Question: I want to select a row of grid and show detail row at tabstrip. The same image should attach.
Can anyone help me? I am using asp.net mvc 4 + Kendo Ui controls.
Image is <URL>.
File
'''
public ActionResult Index()
{
return View();
}
public ActionResult Can_Read([DataSourceRequest]DataSourceRequest request)
{
return Json(GetAllCan().ToDataSourceResult(request), JsonRequestBehavior.AllowGet);
}
public ActionResult Can_ReadId([DataSourceRequest]DataSourceRequest request, Guid id)
{
return Json(GetCanById(id).ToDataSourceResult(request), JsonRequestBehavior.AllowGet);
}
'''
In partial view:
'''
@model RecruitmentOnlineMVC.Models.CandidateViewModel
<div class="candidate-detail" style="width: 827px!important">
<table>
<tr>
<th>Candidate Name</th>
<td>@(Html.TextBoxFor(model => model.CandidateName, new { @class = "k-input k-textbox" }))</td>
<th>ID</th>
<td>@Html.TextBoxFor(model => model.ID, new { @class = "k-input k-textbox" })</td>
</tr>
<tr>
<th>Email</th>
<td>@Html.TextBoxFor(model => model.Email, new { @class = "k-input k-textbox" })</td>
<th>Phone</th>
<td>@Html.TextBoxFor(model => model.Phone, new { @class = "k-input k-textbox" })</td>
</tr>
</table>
</div>
'''
In
'''
@model RecruitmentOnlineMVC.Models.CandidateViewModel
@(Html.Kendo().Splitter()
.Name("splitter")
.Panes(panes =>
{
panes.Add()
.Content(@<div>
@(Html.Kendo().Grid<RecruitmentOnlineMVC.Models.CandidateViewModel>()
.Name("grid")
.Columns(columns =>
{
columns.Bound(c => c.CandidateName);
columns.Bound(c => c.ID);
})
.Selectable(selectable => selectable
.Mode(GridSelectionMode.Single))
.DataSource(dataSource => dataSource
.Ajax()
.PageSize(20)
.Read(read => read.Action("Can_Read", "Candidate"))
)
.Pageable(pageable => pageable.ButtonCount(3))
.Filterable()
.Sortable()
.ColumnMenu()
.Events(e => e.Change("onSelected"))
)
</div>)
.Scrollable(true)
.Collapsible(true)
.Size("370px");
panes.Add()
.Content(@<div>
@(Html.Kendo().TabStrip()
.Name("tabstrip")
.Items(tabstrip =>
{
tabstrip.Add().Text("Candidate Detail")
.Selected(true)
.LoadContentFrom("/Candidate/CandidateInfo");
tabstrip.Add().Text("Work History")
.LoadContentFrom("/Candidate/WorkHistory");
})
)
</div>);
}))
'''
'''
<script>
function onSelected() {
var can = this.select();
var propId = this.dataItem(can).ID;
'''
\In here, I want call action at Controller with propId and return detail on Tabstrip
Can anyone help me?
Thank so much !
---
I want to handled according to process like this :

Please guide me. Thank so much!
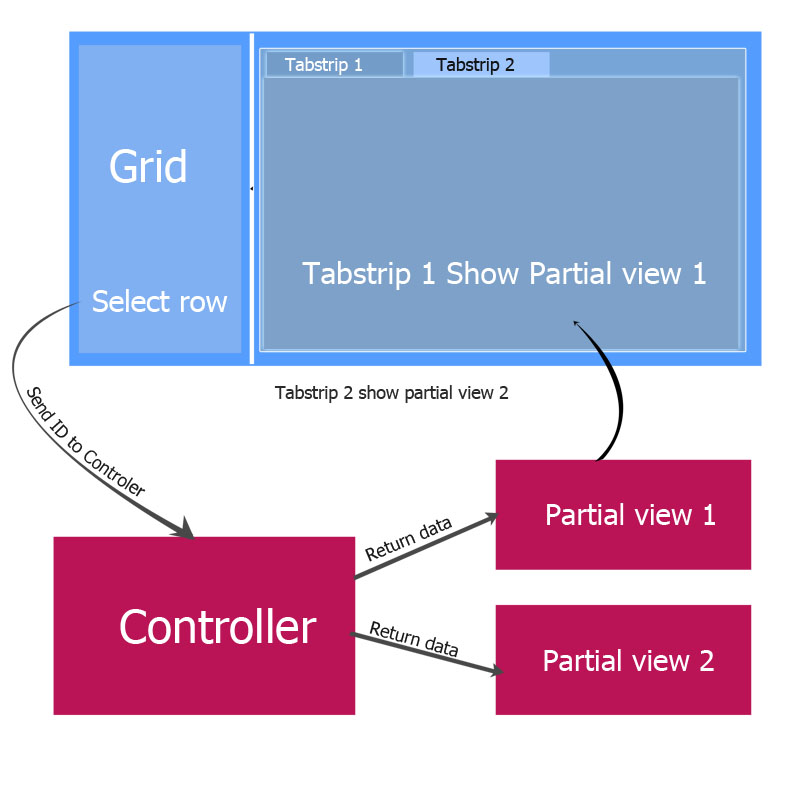
Answer: You need to make a seprate function in you controller with Json http post
and calls ajax request from the OnSelected() function..
following is the example
//Get Company List
'''
[HttpPost]
public JsonResult GetCandidateDetails(string propId)
{
var Model= repository.GetCnadidatedetails(propId);
return Json(Model), JsonRequestBehavior.AllowGet);
}
'''
---
'''
<script>
function onSelected() {
var can = this.select();
var propId = this.dataItem(can).ID;
var dataItem = this.dataItem(e.item.index());
$.ajax({
url: '@Url.Action("GetCnadidatedetails", "Controller")',
//note: only string type is allowed as paramater to send to controller
data: { propId : this.propId },
dataType: "json",
type: "POST",
statusCode: {
404: function () {
showMessage("page not found.");
}
},
error: function () {
alert("error");
},
success: function (result) {
//add your result to tabstripe
$("#tabstrip").add(result.Id+result.Name);
}
});
'''